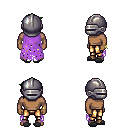
a pixel art fantasy rpg character, male body template, human, dark skin, maroon tattered cape, gold greaves, green pixie cut hairstyle, metal helm, bracelets, gray slippers, four views (front, back, left, right), 2x2 character sprite sheet, small pixel art, hard edges, no anti-aliasing